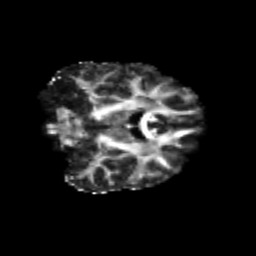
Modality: FA
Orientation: coronal
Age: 25
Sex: female
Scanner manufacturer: siemens
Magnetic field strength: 3 T
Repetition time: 3.5 s
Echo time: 0.125 s